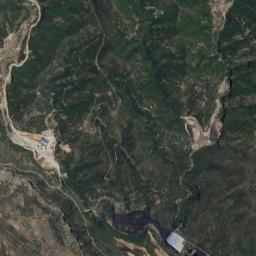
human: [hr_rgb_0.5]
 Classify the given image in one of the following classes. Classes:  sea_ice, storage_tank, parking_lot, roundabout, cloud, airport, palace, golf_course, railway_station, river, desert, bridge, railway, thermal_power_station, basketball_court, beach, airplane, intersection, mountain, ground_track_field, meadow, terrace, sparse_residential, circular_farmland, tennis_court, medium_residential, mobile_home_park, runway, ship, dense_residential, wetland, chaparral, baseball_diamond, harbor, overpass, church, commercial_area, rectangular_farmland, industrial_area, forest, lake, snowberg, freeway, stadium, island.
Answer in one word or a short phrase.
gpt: mountain